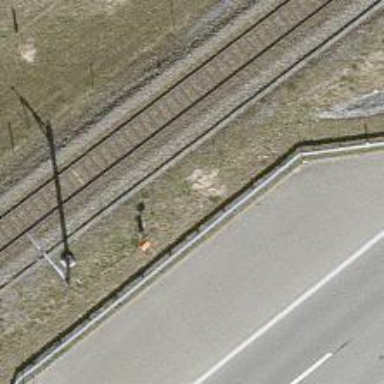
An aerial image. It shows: Pole with roofed pipeline marker.